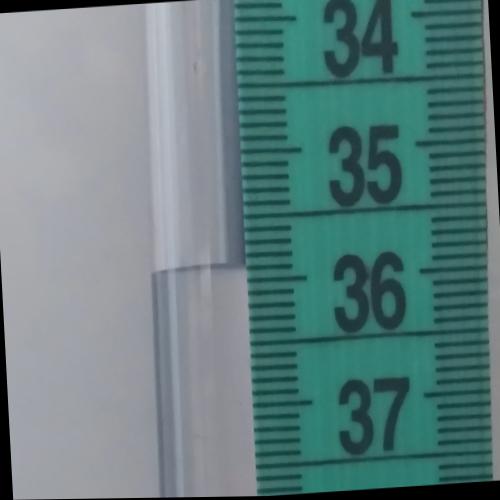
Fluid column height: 35.9 cm